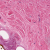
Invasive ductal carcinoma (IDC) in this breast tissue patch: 0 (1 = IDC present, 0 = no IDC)